Field crop: maize
Growth stage: 2
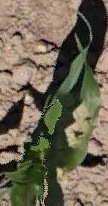
Species: maize